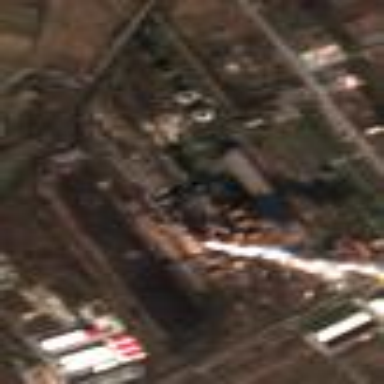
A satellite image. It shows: Industrial area with coal-powered plant.